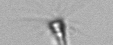
Label: Calciopappus